Question: When I commit code containing TODO comments through PyCharm it asks me if I'd like to review these comments. I don't and I doubt I ever will.

How can this extra step be disabled?
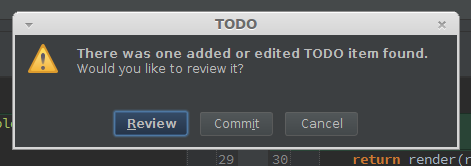
Answer: Not sure if this exists on all versions of PyCharm (I have the full-blown professional version), but after you click on "commit changes" you should see a checkbox on the right side that allows you to check or not check TODO items before commit.